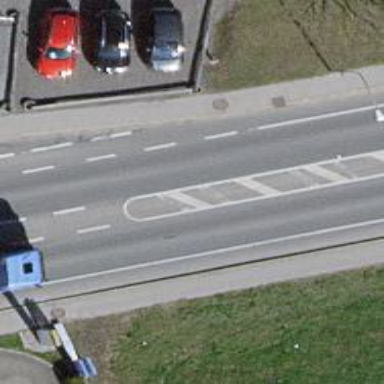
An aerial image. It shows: Primary highway with asphalt surface. It has sidewalks on both sides and exclusive cycle lane.